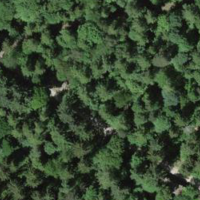
EUNIS habitat code: 44
Species observed at this site:
Corvus corone
Turdus philomelos
Anas platyrhynchos
Troglodytes troglodytes
Dendrocopos major
Fringilla coelebs
Aegithalos caudatus
Buteo buteo
Sylvia atricapilla
Turdus merula
Columba palumbus
Poecile palustris
Parus major
Erithacus rubecula
Corvus corax
Phylloscopus trochilus